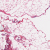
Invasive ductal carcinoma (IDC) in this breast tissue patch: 0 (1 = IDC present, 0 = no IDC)